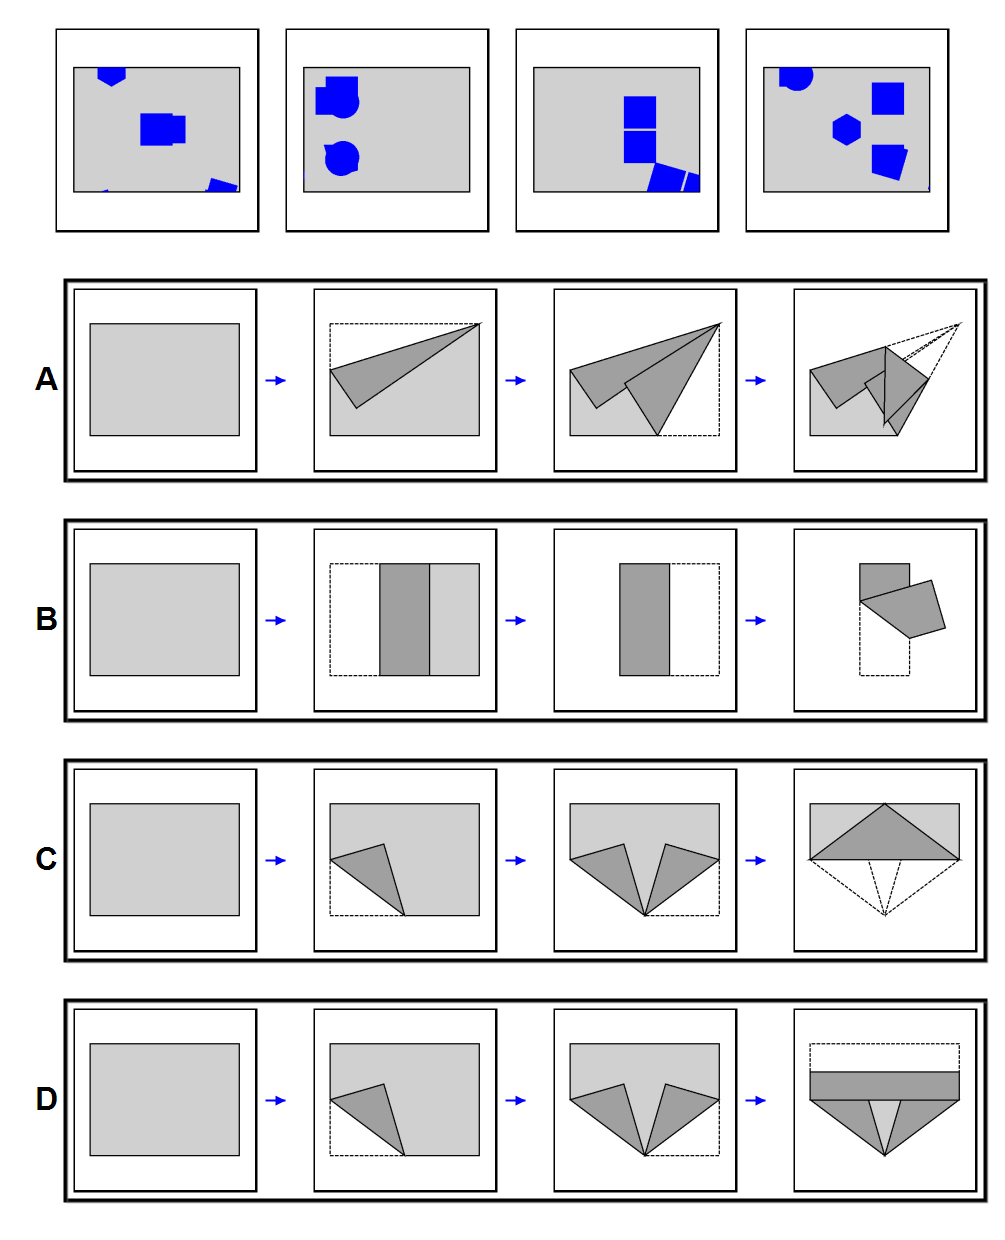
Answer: C